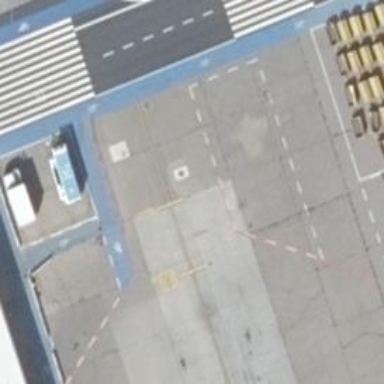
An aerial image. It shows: Airport gate.